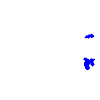
Particle: electron